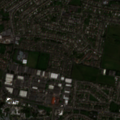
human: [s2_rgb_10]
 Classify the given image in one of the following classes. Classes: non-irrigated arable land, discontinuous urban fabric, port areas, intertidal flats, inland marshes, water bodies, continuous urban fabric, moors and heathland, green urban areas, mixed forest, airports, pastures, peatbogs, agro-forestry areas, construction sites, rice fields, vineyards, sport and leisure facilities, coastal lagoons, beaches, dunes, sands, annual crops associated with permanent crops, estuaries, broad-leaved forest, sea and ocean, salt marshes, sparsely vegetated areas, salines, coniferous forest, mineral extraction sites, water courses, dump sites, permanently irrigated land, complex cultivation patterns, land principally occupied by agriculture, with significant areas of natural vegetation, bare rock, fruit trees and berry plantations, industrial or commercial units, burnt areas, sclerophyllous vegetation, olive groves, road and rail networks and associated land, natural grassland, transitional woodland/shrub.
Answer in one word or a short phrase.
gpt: discontinuous urban fabric, industrial or commercial units, green urban areas